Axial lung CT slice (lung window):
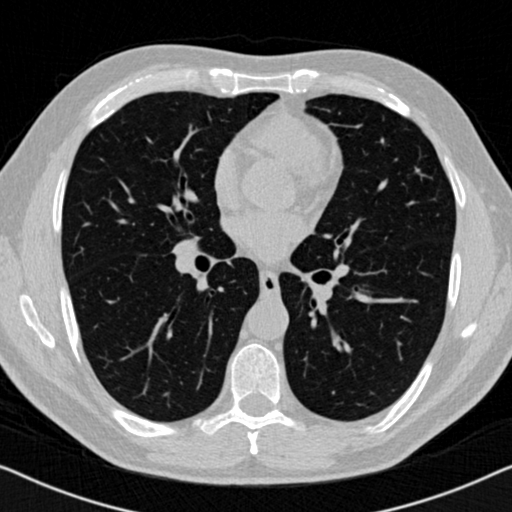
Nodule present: no